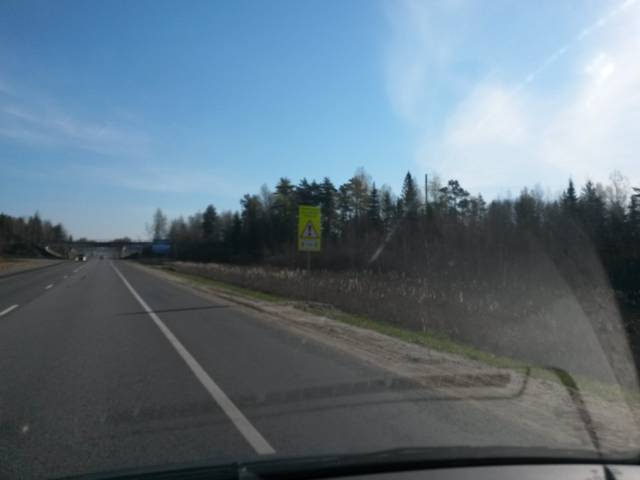
Region: Russia
Coordinates: 56.95, 39.177